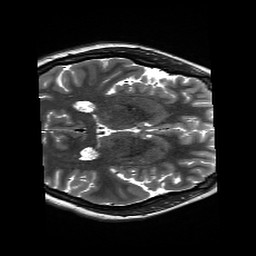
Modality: T2w
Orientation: axial
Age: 18
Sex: female
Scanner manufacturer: siemens
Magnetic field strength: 3 T
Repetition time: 13.52 s
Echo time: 0.088 s